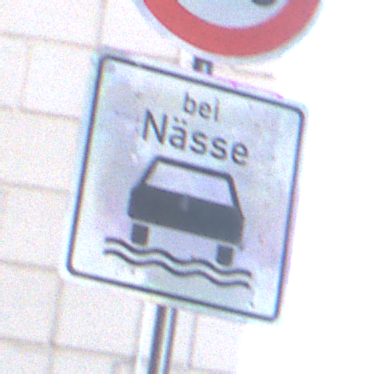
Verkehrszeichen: BeiNaesse
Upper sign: Geschwindigkeit130
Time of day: SunriseSunset
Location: Outdoor (Urban)
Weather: Clear
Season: NotSpecified
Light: Natural